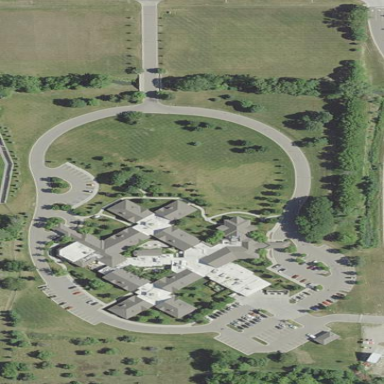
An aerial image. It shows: Nursing home.